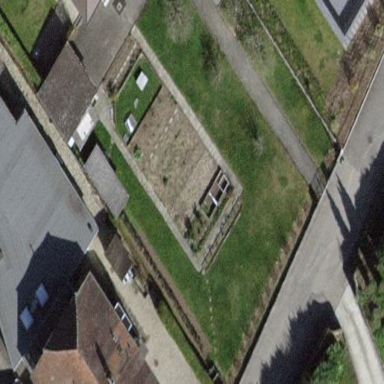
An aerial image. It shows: Vegetable garden considered as leisure land.